Question: I'm trying to change the color of the text labels associated with specific data points in a bar chart using ggplot2.
Here is the original code - using mtcars as an example:
'''
mtcars_gear_percentage_by_make <- mtcars %>%
tibble::rownames_to_column(var = "car") %>%
tidyr::separate(car, c("make", "model"), sep = "\s") %>%
dplyr::filter(make == "Merc" | make == "Toyota") %>%
dplyr::group_by(make, gear) %>%
dplyr::summarize(n_model = n()) %>%
dplyr::mutate(percentage_gear = n_model / sum(n_model, na.rm = TRUE))
ggplot(mtcars_gear_percentage_by_make,
aes(x = make, y = percentage_gear, fill = gear, label = round(percentage_gear, 2))) +
geom_col() +
geom_label(position = position_stack(vjust = 0.5))
'''
And here is the plot it generates:

Is there a way to change the color of the text labels in the dark blue part to white, while leaving the color of the text labels in the lighter blue part unchanged?
Thank you!
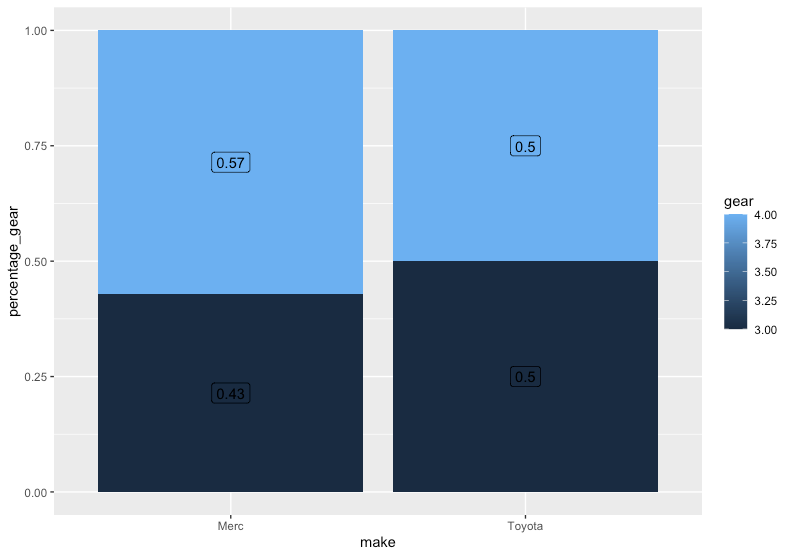
Answer: A safer way to do this is to assign the colour aesthetic according to the fill group it will overlay:
'''
ggplot(mtcars_gear_percentage_by_make,
aes(x = make, y = percentage_gear, fill = gear, label = round(percentage_gear, 2))) +
geom_col() +
geom_label(aes(colour = gear),
position = position_stack(vjust = 0.5)) +
scale_color_gradient(low = "white", high = "black", guide = guide_none())
'''
<URL>